Question: I have recently started using Visual Studio 2010 and ReSharper 5.1. It's working pretty well for me so far except for this one issue which I'm hoping someone has the answer for. Basically, like many others, I tend to use a dark colour scheme to improve readability over the default VS colour scheme. Having installed ReSharper I have noticed that when I navigate to a class name, the class name and any references to it get highlighted. That in itself is fine but with the colour scheme I've chosen, I'm getting a light-on-light combination which is unreadable.
I've gone through the Tools->Options->Fonts and Colors menu a few times but there doesn't seem to be an appropriate ReSharper item.
Here is a screenshot illustrating the highlighting problem

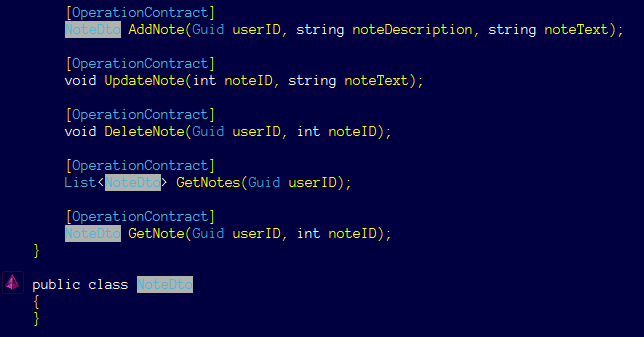
Answer: Set 'Highlighted Reference' background color. It is not resharper one.